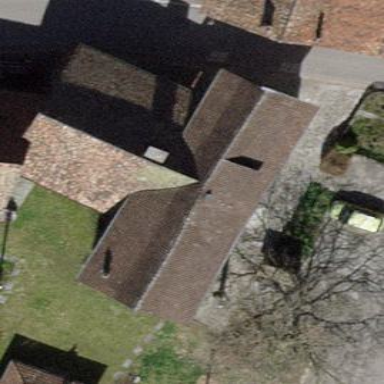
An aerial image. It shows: Terrace building.